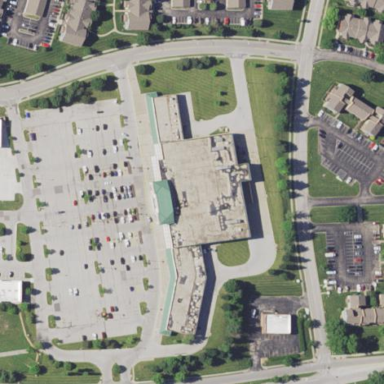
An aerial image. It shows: Retail building.